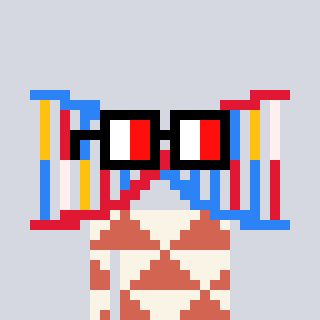
a pixel art character with square glasses with black frames and red eyes, a dna-shaped head and a peachy-colored body on a cool background